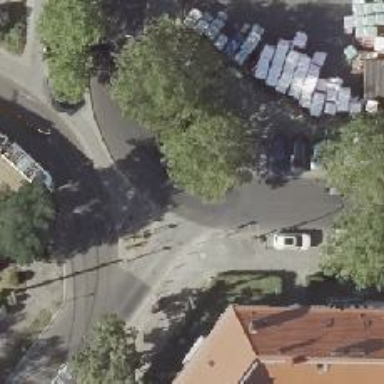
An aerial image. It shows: Residential road with sidewalks on both sides and opposite cycleway.